Question: I want to implement a SegmentedControl Bar with Images, so, I have created an array with UIImages and then I added to the segmented control:
'''
UIImage *img1 = [UIImage imageNamed:@"btn-checkin.png"];
UIImage *img2 = [UIImage imageNamed:@"btn-checkin.png"];
UIImage *img3 = [UIImage imageNamed:@"btn-fav-selected.png"];
UIImage *img4 = [UIImage imageNamed:@"btn-fav.png"];
NSArray *itemsArray = [NSArray arrayWithObjects:img1,img2,img3,img4,nil];
segmentedControlBar = [[WPCustomSegmentedBar alloc] initWithItems:itemsArray];
segmentedControlBar.frame = toolBarFrame;
'''
I add this to the 'self.view' of the 'ViewController', but I can not see the images in my segmented control..
This is what I see :
Blue squares instead of the pictures..
The path of the pictures is ok.
This is my Custom implementation..
'''
@implementation WPCustomSegmentedBar
- (id)initWithItems:(NSArray *)items
{
self = [super initWithItems:items];
if (self) {
self.segmentedControlStyle = UISegmentedControlStyleBar;
self.selectedSegmentIndex = UISegmentedControlNoSegment;
[self addTarget:self action:@selector(valueChanged:) forControlEvents: UIControlEventValueChanged];
}
return self;
}
- (void)valueChanged:(UISegmentedControl *)segment {
[self disableButtonImage];
if(segment.selectedSegmentIndex == 0) {
[self setImage:[UIImage imageNamed:@"btn-checkin-selected.png"] forSegmentAtIndex:segment.selectedSegmentIndex];
}else if(segment.selectedSegmentIndex == 1){
[self setImage:[UIImage imageNamed:@"btn-info-selected.png"] forSegmentAtIndex:segment.selectedSegmentIndex];
}else if(segment.selectedSegmentIndex == 2){
[self setImage:[UIImage imageNamed:@"btn-comment-selected.png"] forSegmentAtIndex:segment.selectedSegmentIndex];
}else if(segment.selectedSegmentIndex == 3){
[self setImage:[UIImage imageNamed:@"btn-fav-selected.png"] forSegmentAtIndex:segment.selectedSegmentIndex];
}
self.activeButtonIndex = segment.selectedSegmentIndex;
}
-(void) disableButtonImage
{
if(activeButtonIndex == 0) {
NSLog(@"active button 0");
[self setImage:[UIImage imageNamed:@"btn-checkin.png"] forSegmentAtIndex:activeButtonIndex];
}else if(activeButtonIndex == 1){
NSLog(@"active button 1");
[self setImage:[UIImage imageNamed:@"btn-info.png"] forSegmentAtIndex:activeButtonIndex];
}else if(activeButtonIndex== 2){
NSLog(@"active button 2");
[self setImage:[UIImage imageNamed:@"btn-comment.png"] forSegmentAtIndex:activeButtonIndex];
}else if(activeButtonIndex == 3){
NSLog(@"active button 3");
[self setImage:[UIImage imageNamed:@"btn-fav.png"] forSegmentAtIndex:activeButtonIndex];
}
}
'''
and .h
'''
#import <UIKit/UIKit.h>
@interface WPCustomSegmentedBar : UISegmentedControl
@property (nonatomic)NSInteger activeButtonIndex;
@end
'''
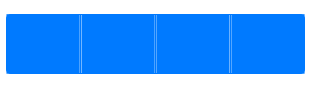
Answer: The images have to have the correct rendering mode. This is what I have in my subclassed UISegmentedControl init.
'''
for (int i = 0 ; i < self.imagesArray.count; i++) {
UIImage *image = [self.imagesArray[i] imageWithRenderingMode:UIImageRenderingModeAlwaysOriginal];
self.imagesArray[i] = image;
[self setImage:self.imagesArray[i] forSegmentAtIndex:i];
}
'''